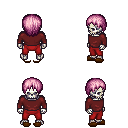
a pixel art fantasy rpg character, male body template, skeleton, maroon long-sleeve shirt, red pants, pink plain hairstyle, brown slippers, four views (front, back, left, right), 2x2 character sprite sheet, small pixel art, hard edges, no anti-aliasing